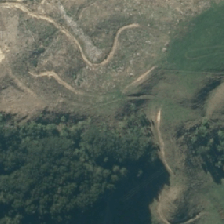
Land cover: broadleaved_indigenous_hardwood